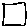
Label: square